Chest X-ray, AP view. Patient: 51 years old, sex F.
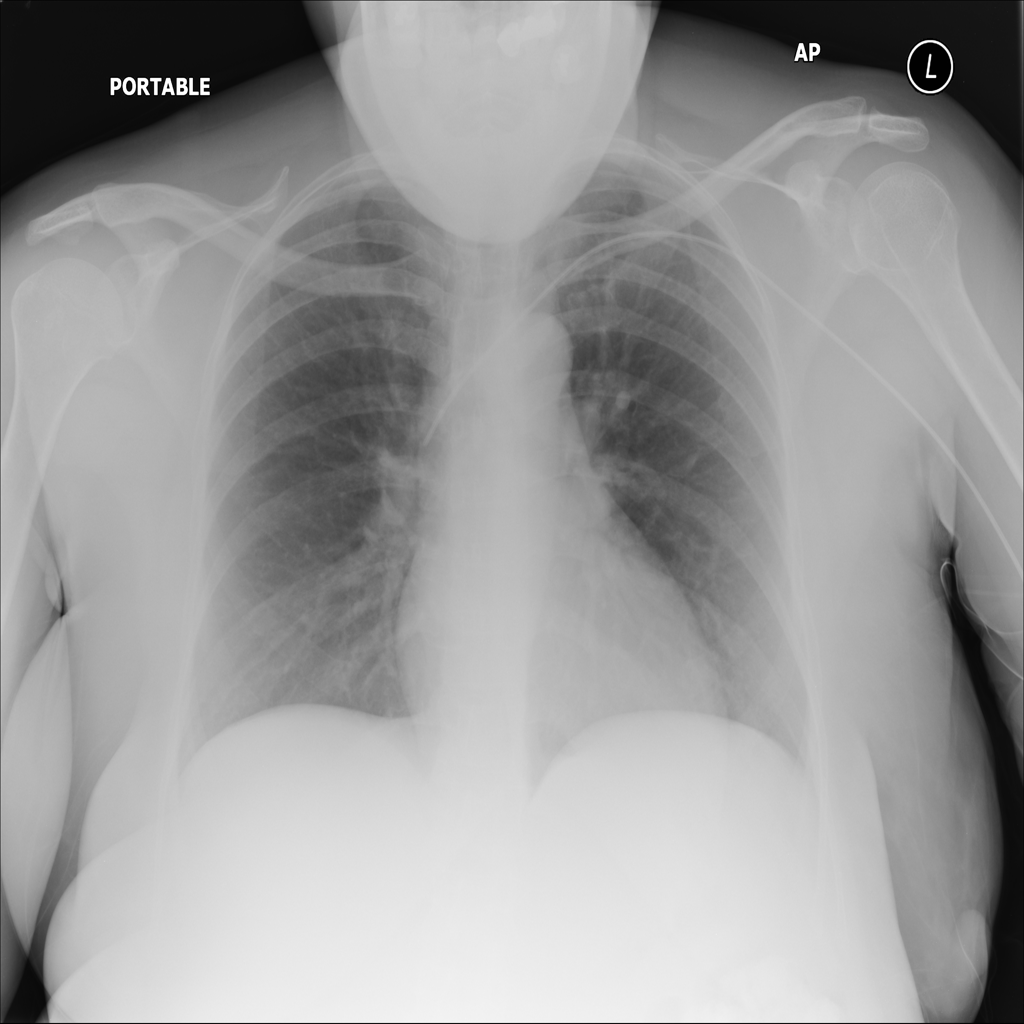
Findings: No Finding